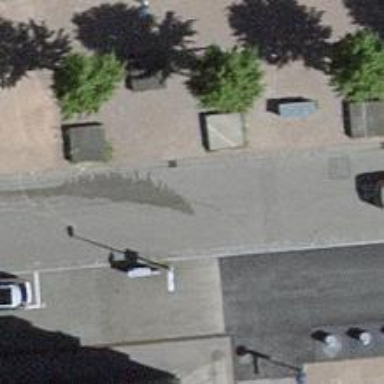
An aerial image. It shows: Asphalt road in living street.